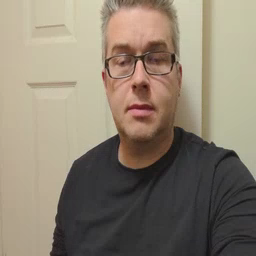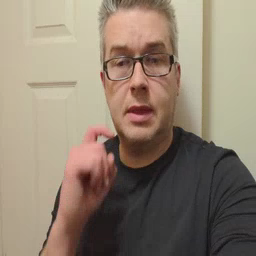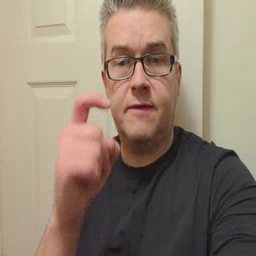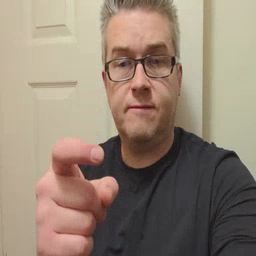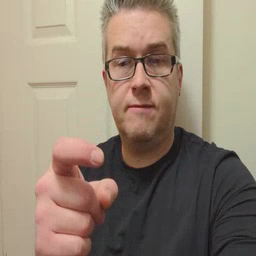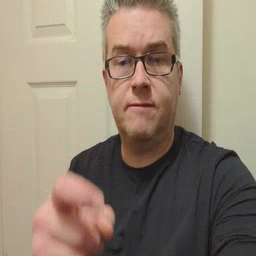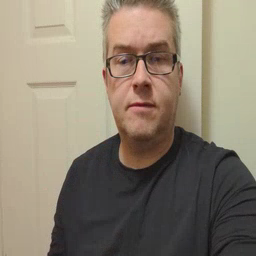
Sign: gift